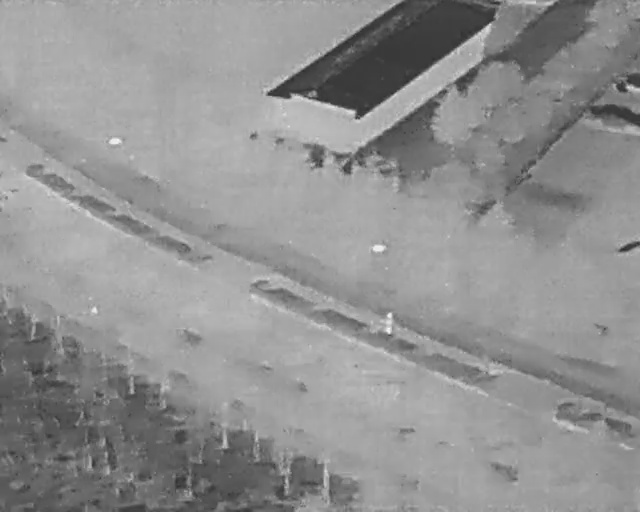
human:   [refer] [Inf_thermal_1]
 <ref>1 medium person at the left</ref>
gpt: <box>[[13, 58, 15, 61, 159]]</box>